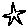
Label: star